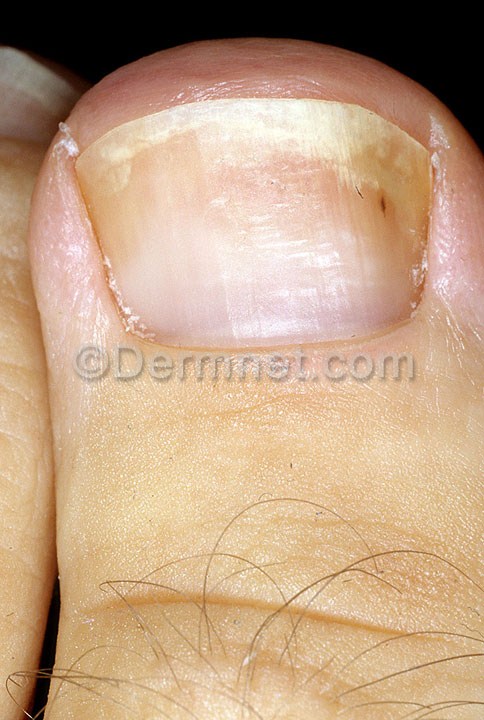
Disease: Nail Fungus and other Nail Disease